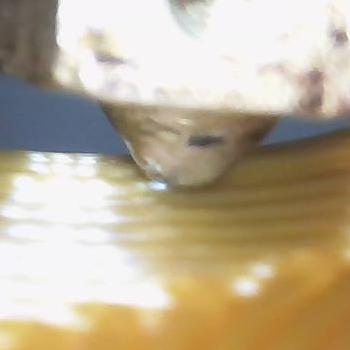
Flow rate: 54%